Question: I develop a web app using the libGDX framework. My question is, which directories of the libGDX HTML project belong in my repository?
I don't think I need to push the 'gwt-unitCache'-directory in my repo, right? I'm confused about the 'war'-directory, since it also contains the 'WEB-INF' directory and configuration files. Anyway, are there any sub-directories of the war directory which do not belong in my repository?
See screen below, it shows the default project structure of the libGDX HTML project. I've highlighted a few directories I'm not sure about, see comments below. I would appreciate any help!

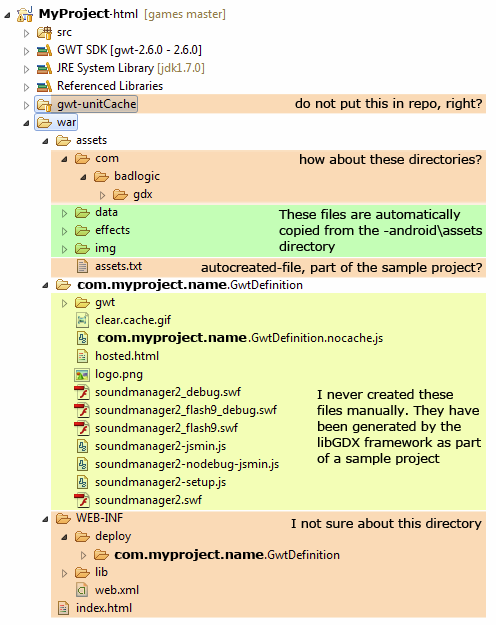
Answer: Simple rule: Anything that can be re-generated shouldn't be part of a Git repo.
That means: if you can clone you repo, launch a build command, and end up with the same war folder than the one you are illustrating in your question, then you don't need to add that folder to your repo.
For instance, the official <URL> does include:
'''
war/
'''